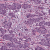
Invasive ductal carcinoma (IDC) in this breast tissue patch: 1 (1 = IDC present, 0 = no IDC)